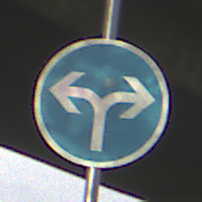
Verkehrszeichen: VorgeschriebeneFahrtrichtungRechtsOderLinks
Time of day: SunriseSunset
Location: Outdoor (Suburban)
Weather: PartlyCloudy
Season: NotSpecified
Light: Natural